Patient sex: M
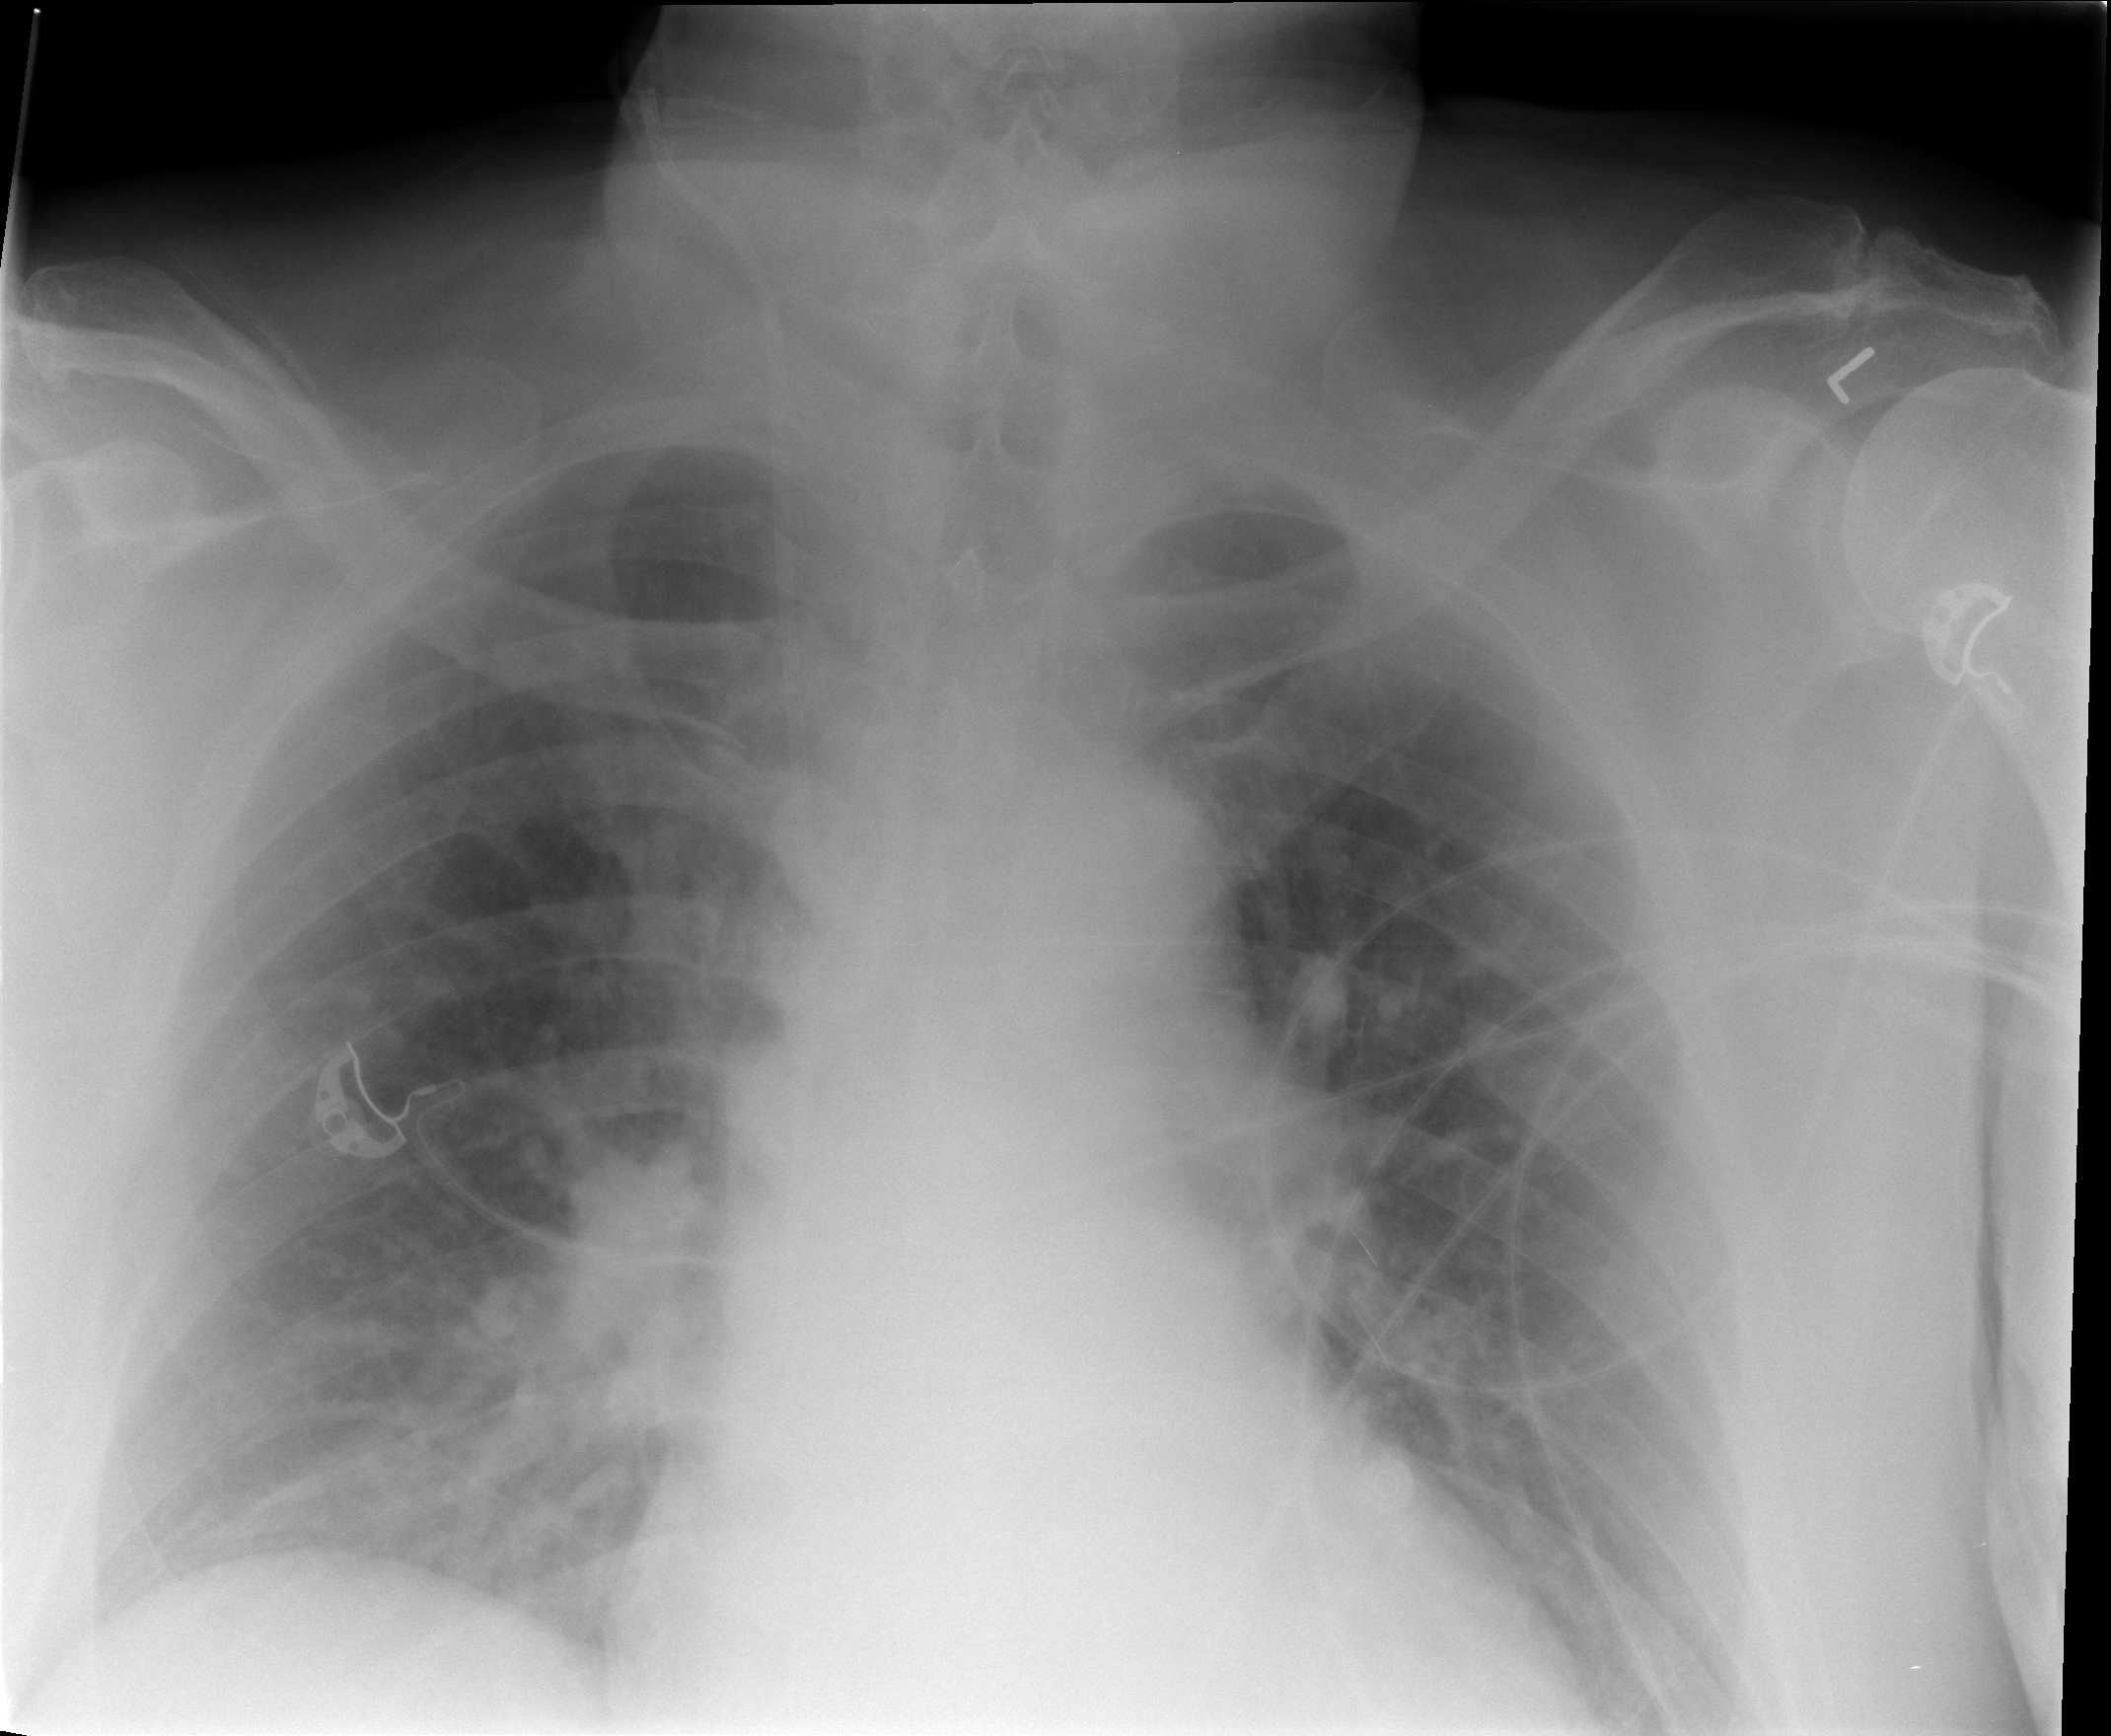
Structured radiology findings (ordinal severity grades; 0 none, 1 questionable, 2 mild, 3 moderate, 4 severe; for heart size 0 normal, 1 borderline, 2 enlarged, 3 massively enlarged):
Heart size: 2
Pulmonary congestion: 2
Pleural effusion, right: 0
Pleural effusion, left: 1
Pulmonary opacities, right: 0
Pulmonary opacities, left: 0
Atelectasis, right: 0
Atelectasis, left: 0